Question:
My goal is map each range and map it to its mid section (15000-25000 -> 20000).
I cleaned up the data and boiled it down to this column.
How can I apply the wanted transformation on the column itself\map the result to another column?
I cant find any understandable data anywhere on the internet regarding pyspark..
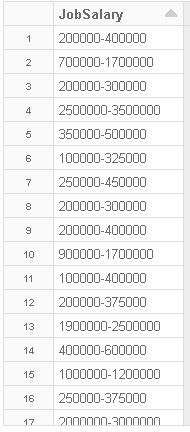
Answer: Use Spark higher order functions 'aggregate' from 'spark-2.4'
Example:
'''
df=spark.createDataFrame([('15000-25000',)],['jobsalary'])
from pyspark.sql.functions import *
df.withColumn("mid",expr('cast(aggregate(cast(split(jobsalary,"-") as array<int>),0,(acc,x) -> acc+x)/size(cast(split(jobsalary,"-") as array<int>)) as int)')).show()
#+-----------+-------+
#| jobsalary| mid |
#+-----------+-------+
#|15000-25000| 20000|
#+-----------+-------+
'''